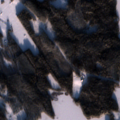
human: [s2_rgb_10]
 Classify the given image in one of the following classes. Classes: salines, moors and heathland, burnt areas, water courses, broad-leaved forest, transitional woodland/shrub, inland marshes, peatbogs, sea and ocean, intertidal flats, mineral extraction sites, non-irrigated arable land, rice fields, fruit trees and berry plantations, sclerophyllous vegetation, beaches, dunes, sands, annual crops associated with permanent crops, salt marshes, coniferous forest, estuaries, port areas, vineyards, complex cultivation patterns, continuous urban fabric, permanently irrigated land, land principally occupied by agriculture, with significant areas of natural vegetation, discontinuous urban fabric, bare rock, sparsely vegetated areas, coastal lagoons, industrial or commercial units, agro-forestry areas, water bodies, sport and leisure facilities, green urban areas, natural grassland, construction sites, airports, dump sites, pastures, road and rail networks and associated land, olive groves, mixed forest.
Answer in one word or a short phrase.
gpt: non-irrigated arable land, coniferous forest, mixed forest, water bodies